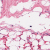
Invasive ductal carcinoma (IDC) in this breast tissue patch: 0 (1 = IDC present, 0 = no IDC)